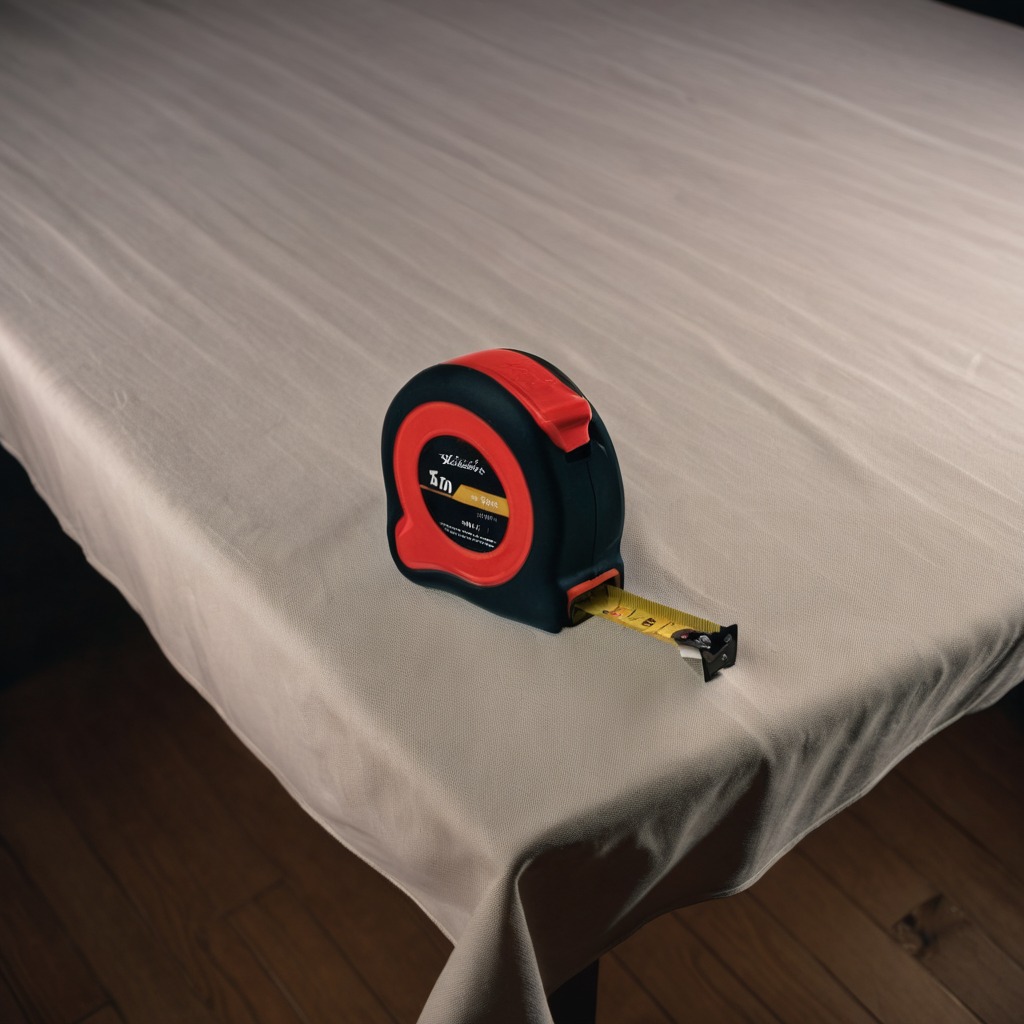
A measuring tape is lying on a wooden table inside a workshop at night.